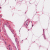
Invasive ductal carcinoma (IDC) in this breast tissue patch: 0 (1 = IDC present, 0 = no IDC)